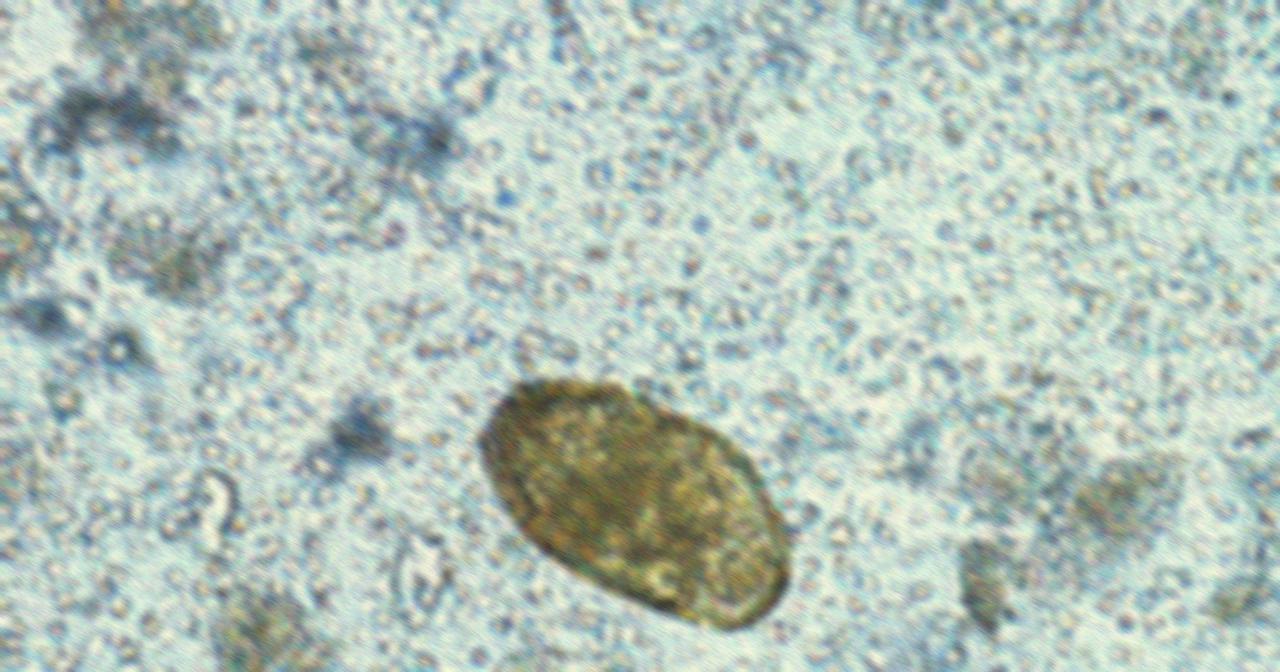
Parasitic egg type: Paragonimus spp